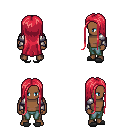
a pixel art fantasy rpg character, male body template, human, dark skin, steel arm armor, teal pants, ruby red extra-long hairstyle, gray slippers, four views (front, back, left, right), 2x2 character sprite sheet, small pixel art, hard edges, no anti-aliasing